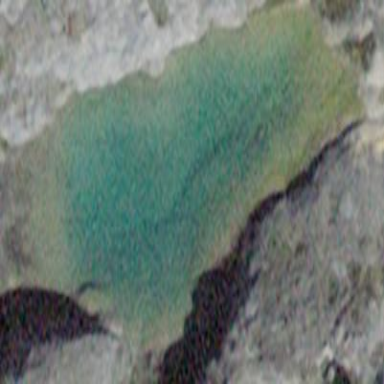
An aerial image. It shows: Pond surrounded by natural water.